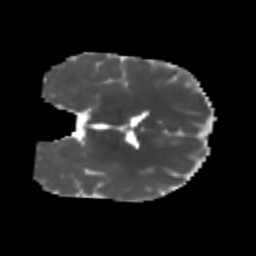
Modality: MD
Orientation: coronal
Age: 7
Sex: male
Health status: healthy